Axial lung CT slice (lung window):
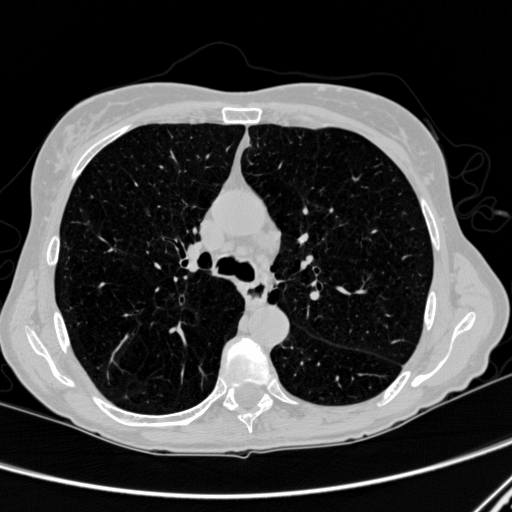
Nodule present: no